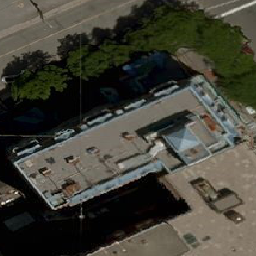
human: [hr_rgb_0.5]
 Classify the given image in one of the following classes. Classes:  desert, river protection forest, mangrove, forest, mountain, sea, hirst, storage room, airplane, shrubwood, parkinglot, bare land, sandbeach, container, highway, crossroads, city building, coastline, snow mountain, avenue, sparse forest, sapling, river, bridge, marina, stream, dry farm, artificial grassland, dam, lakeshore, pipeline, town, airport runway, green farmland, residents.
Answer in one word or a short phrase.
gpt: city building